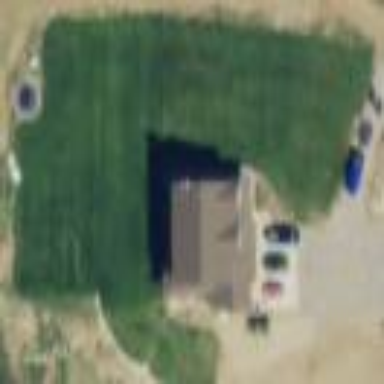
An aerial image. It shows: Garden with lush grass.